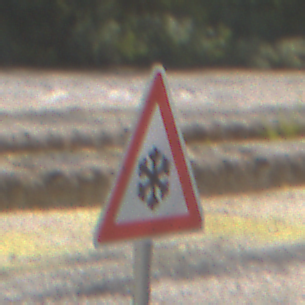
Verkehrszeichen: SchneeOderEisglaette
Umgebung: Outdoor, Nature
Tageszeit: Midday
Wetter: Clear
Licht: Natural
Jahreszeit: Summer
Kontrast: HighContrast